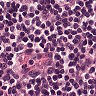
Metastatic tissue present: no